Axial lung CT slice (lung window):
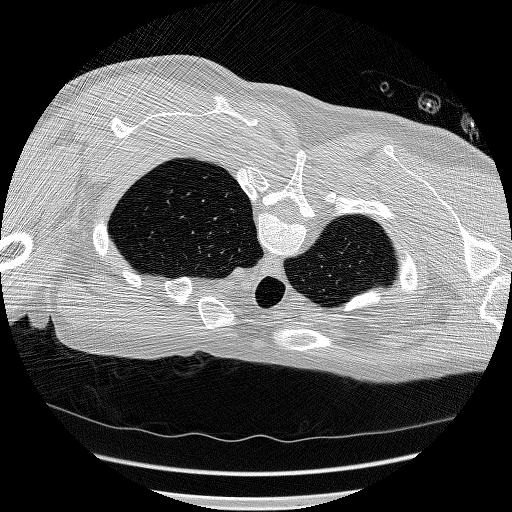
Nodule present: no